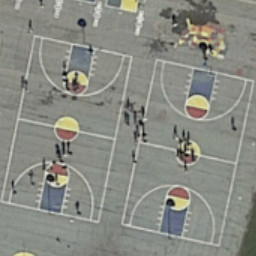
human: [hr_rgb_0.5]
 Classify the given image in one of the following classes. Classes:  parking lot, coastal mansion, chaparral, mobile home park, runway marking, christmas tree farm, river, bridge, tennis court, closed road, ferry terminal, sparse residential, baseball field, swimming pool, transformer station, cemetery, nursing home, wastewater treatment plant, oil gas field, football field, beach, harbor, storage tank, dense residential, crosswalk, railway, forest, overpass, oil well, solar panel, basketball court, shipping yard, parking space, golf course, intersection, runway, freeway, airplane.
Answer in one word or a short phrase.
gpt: basketball court